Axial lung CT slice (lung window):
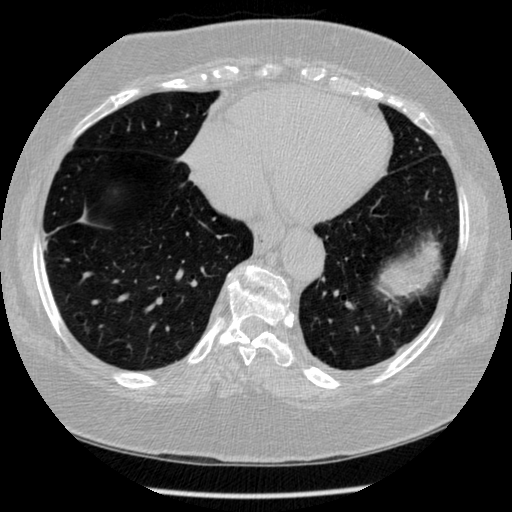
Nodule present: no